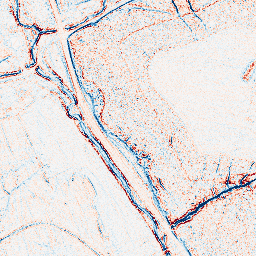
Category: edge_preserving
Decomposition family: bilateral
Decomposition parameters: d: 5
sigma_color: 75
sigma_space: 25
Upsampling method: quartic
Upsampling parameters: scale: 8
Upsampling scale: 8